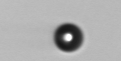
Label: bead